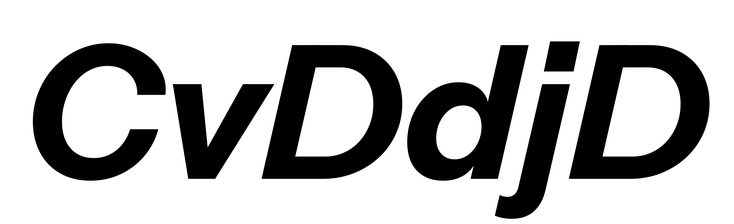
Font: InstrumentSans-Italic_Bold_Italic